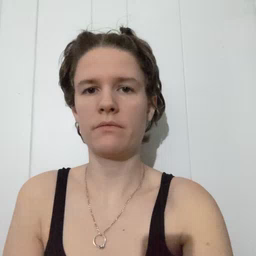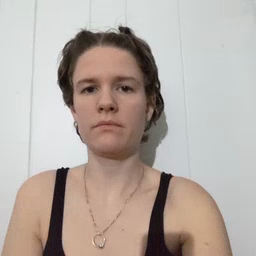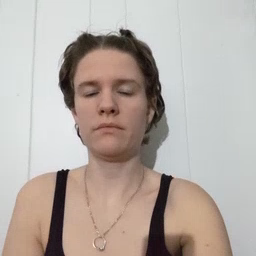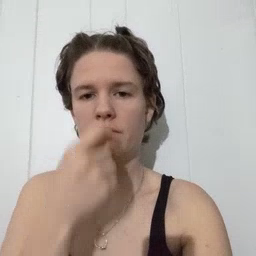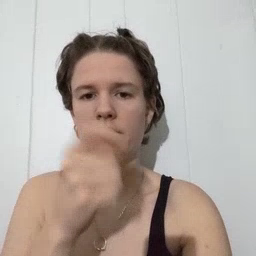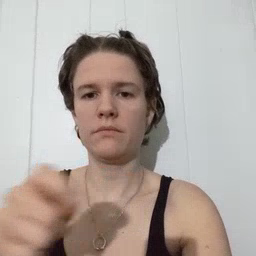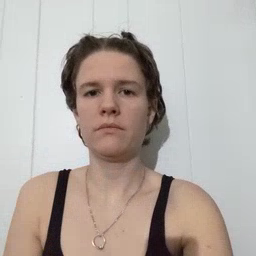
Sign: pencil